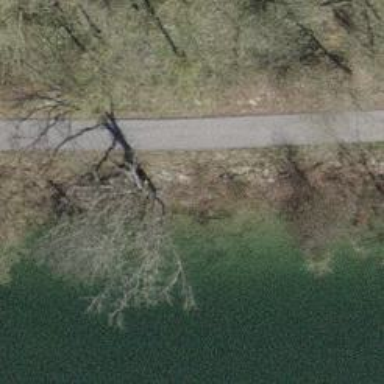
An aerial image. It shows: Asphalt path with excellent trail visibility.